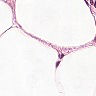
Metastatic tissue present: no